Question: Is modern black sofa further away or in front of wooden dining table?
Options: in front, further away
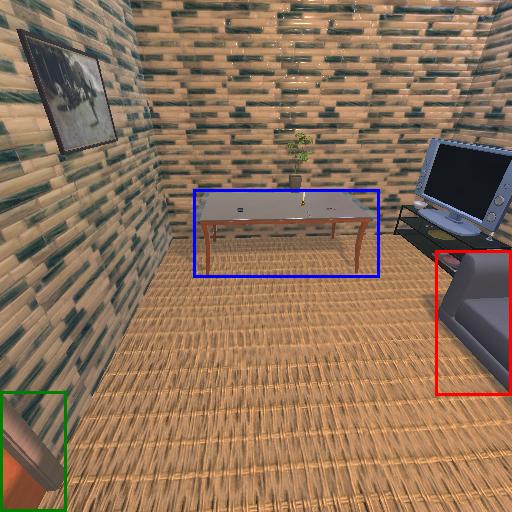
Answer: in front